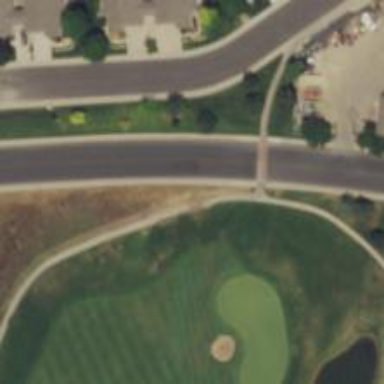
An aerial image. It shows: Service road designed as golf cart path.